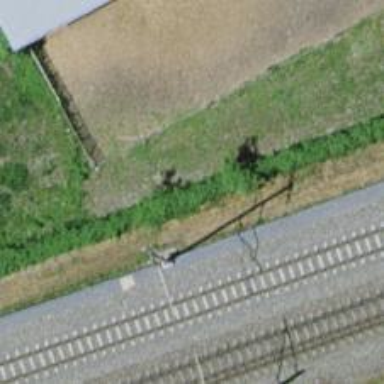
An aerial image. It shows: Power pole.